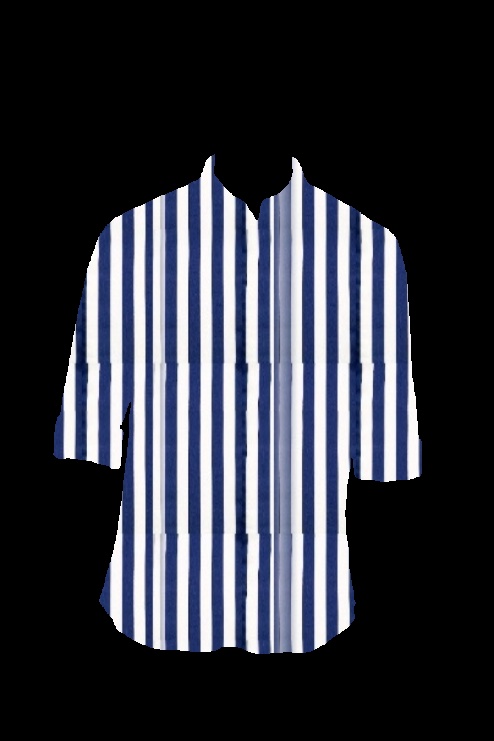
navy blue stripe tee